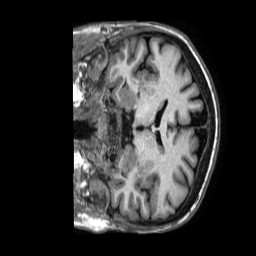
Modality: T1w
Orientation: coronal
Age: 45
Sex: female
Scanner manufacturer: philips
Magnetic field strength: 1.5 T
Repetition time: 0.007249 s
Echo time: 0.003287 s